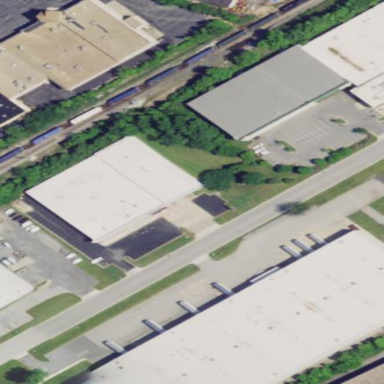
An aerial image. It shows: Commercial building.